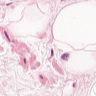
Metastatic tissue present: no